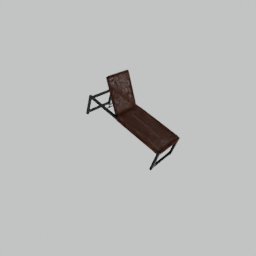
Label: furniture